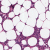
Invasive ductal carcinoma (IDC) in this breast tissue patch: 1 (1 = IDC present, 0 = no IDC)